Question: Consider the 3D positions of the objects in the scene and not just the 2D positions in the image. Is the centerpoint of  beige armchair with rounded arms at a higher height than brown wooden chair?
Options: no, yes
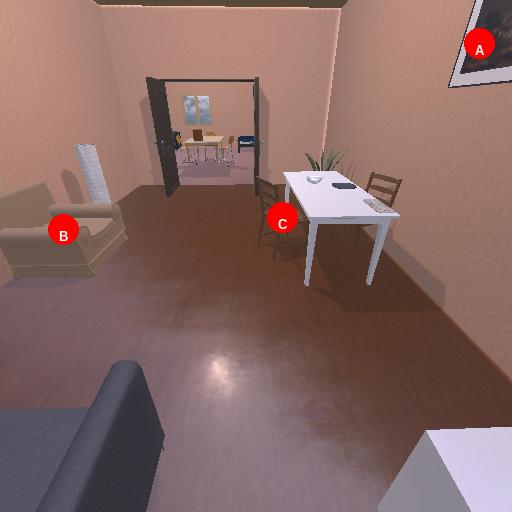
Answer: no